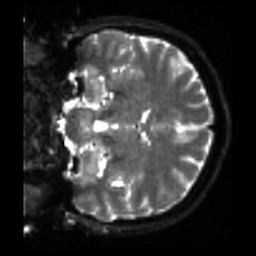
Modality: sbref
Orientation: coronal
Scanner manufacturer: siemens
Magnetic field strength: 3 T
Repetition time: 4 s
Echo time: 0.0594 s